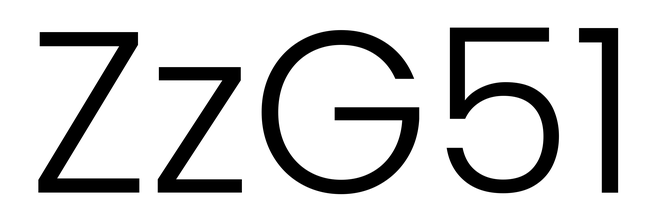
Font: Poppins-Light